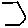
Label: hexagon